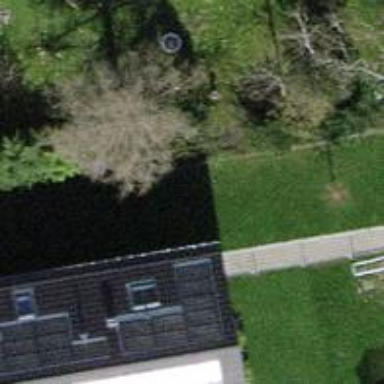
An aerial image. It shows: Needle-leaved tree in natural setting.